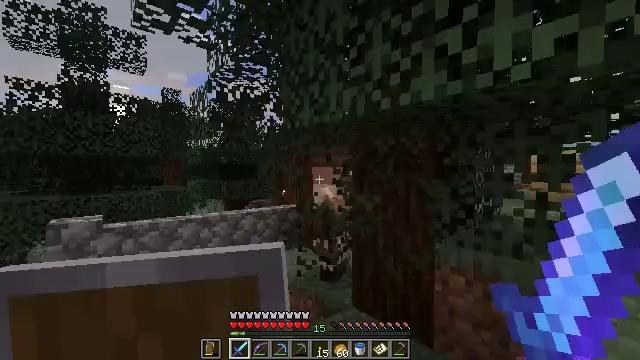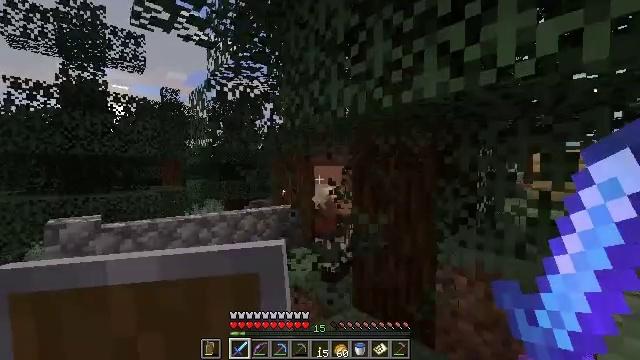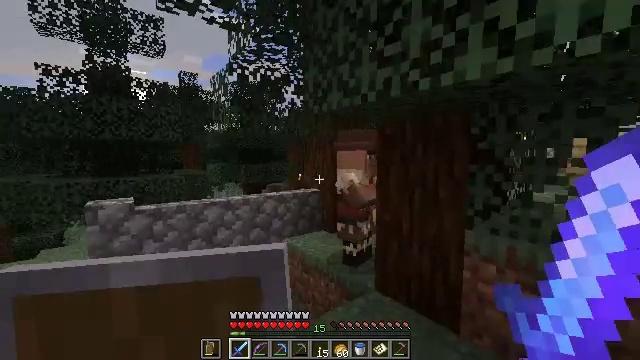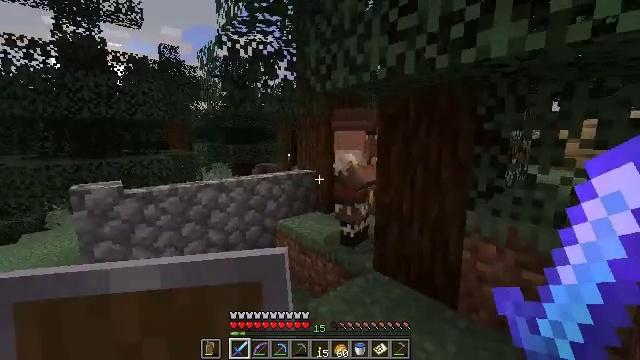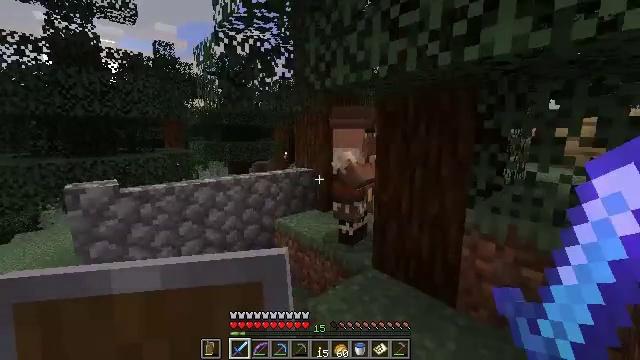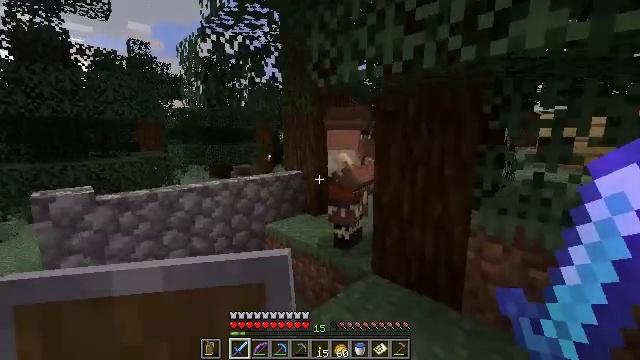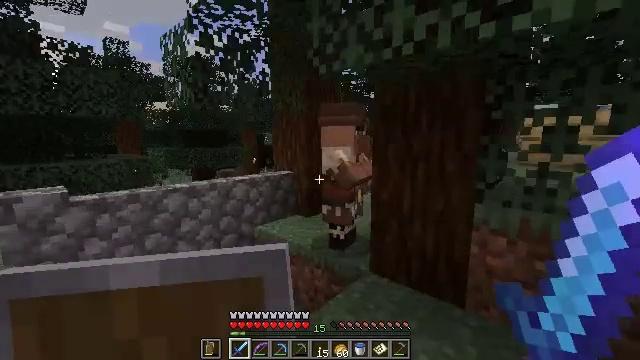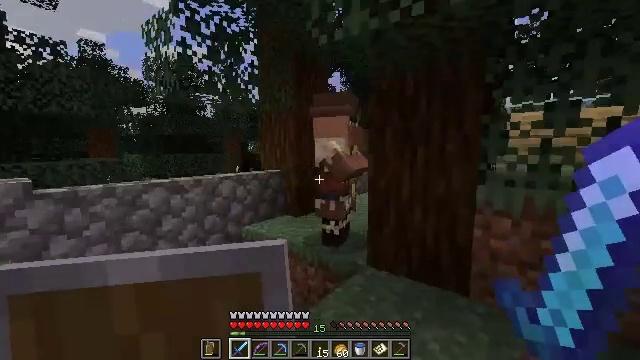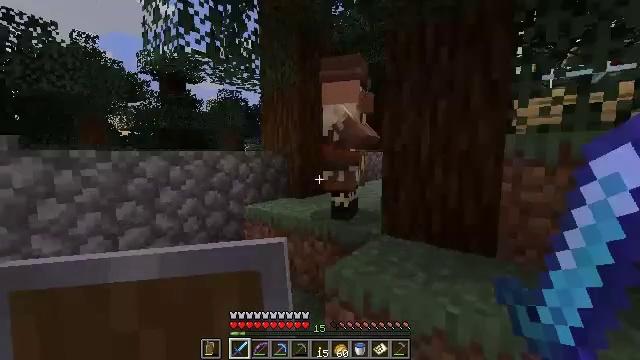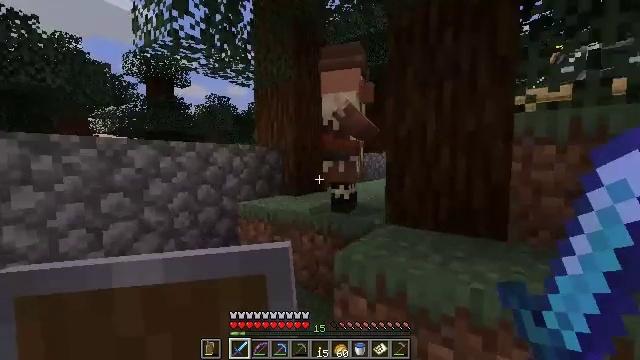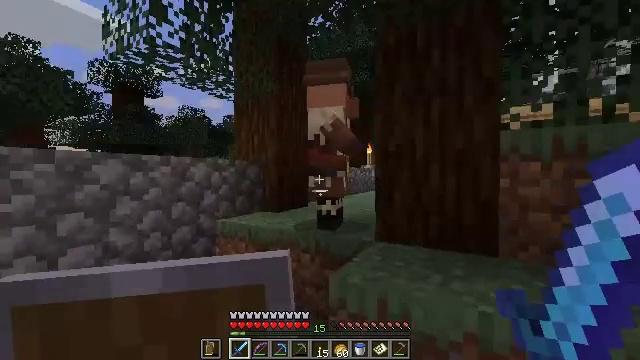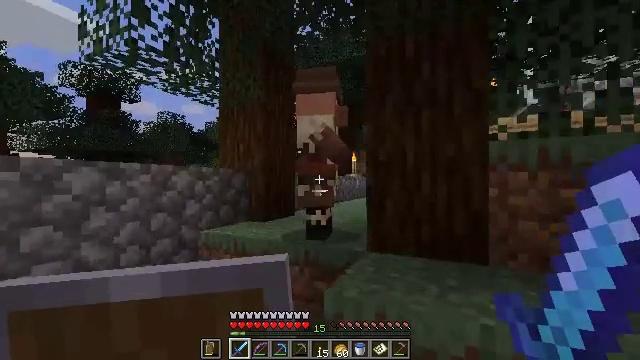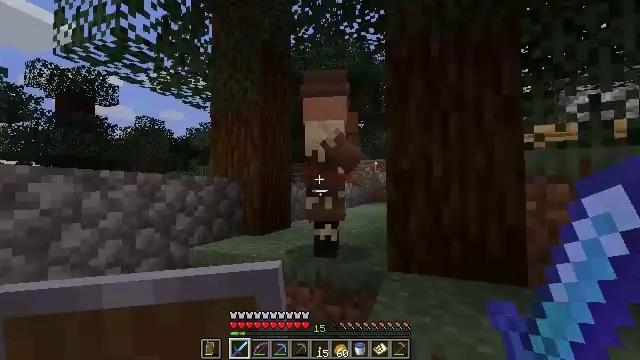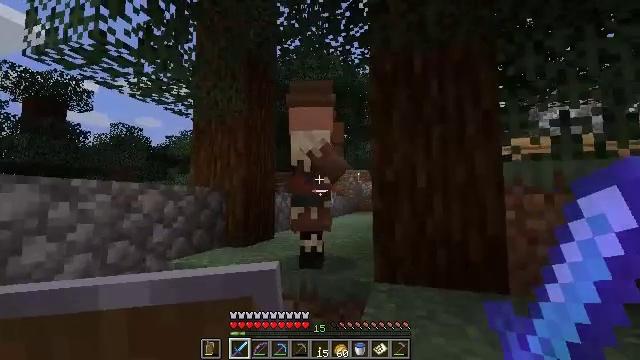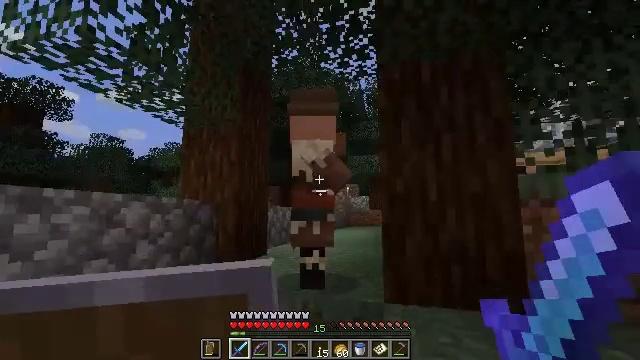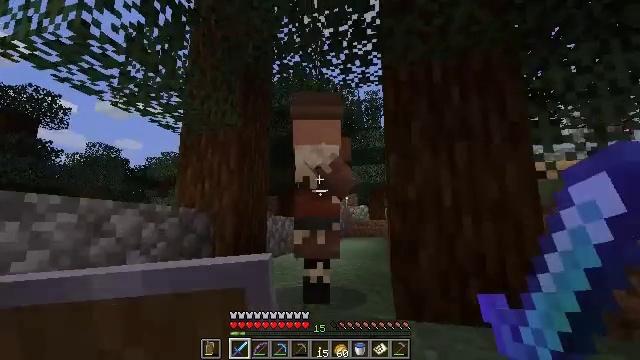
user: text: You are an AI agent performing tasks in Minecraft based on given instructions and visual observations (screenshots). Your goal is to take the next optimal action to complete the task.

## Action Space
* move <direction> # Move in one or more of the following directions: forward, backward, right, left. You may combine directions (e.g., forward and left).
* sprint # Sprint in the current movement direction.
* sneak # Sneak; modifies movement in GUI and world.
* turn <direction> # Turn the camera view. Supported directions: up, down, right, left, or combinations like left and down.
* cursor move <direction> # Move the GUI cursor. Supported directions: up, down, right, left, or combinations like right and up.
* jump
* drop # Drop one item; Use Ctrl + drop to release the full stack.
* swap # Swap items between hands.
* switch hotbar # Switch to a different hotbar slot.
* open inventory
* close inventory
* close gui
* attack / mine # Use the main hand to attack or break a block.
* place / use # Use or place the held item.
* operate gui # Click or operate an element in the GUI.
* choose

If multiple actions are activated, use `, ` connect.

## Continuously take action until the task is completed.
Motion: motion action
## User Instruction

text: Get wheat from the farmland.
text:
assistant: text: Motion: attack / mine
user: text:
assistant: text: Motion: move left, turn left and down
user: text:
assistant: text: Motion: move forward and move left, turn right and down
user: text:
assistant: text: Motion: move forward and move left
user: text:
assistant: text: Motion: move forward and move left, turn right
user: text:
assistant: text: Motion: move forward and move left, turn right
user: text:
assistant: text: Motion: move forward and move left, turn right and up
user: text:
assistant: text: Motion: move forward and move left, turn right
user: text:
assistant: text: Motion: move forward and move left, turn right and up
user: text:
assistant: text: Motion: move forward and move left, turn right and up
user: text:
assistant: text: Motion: move forward and move left, turn right and up
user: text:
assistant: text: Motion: move forward and move left, turn right and up
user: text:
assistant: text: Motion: move forward and move left, turn right and up
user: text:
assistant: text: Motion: move forward, turn right and up
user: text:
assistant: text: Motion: move forward, turn up
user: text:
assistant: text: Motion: move forward, turn up
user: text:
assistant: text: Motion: turn right
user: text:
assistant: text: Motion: turn right, use / place
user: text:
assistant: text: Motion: use / place
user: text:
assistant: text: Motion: no_op
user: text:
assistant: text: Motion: no_op
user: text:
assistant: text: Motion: no_op
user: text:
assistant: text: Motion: open gui
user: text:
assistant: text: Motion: no_op
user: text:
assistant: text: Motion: no_op
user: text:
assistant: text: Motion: no_op
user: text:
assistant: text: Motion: no_op
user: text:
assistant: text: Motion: no_op
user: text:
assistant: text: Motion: cursor move left and up
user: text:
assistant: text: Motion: no_op